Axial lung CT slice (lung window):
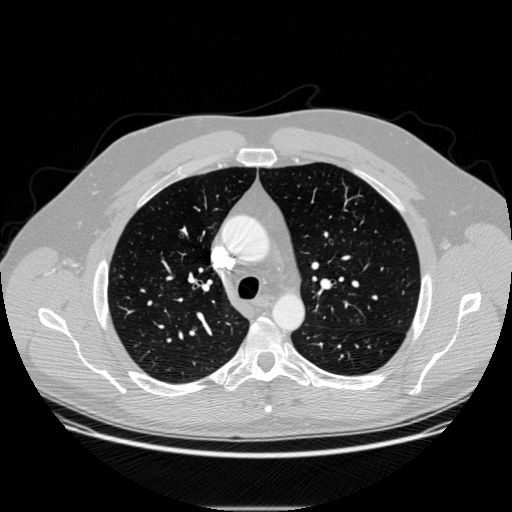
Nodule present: no